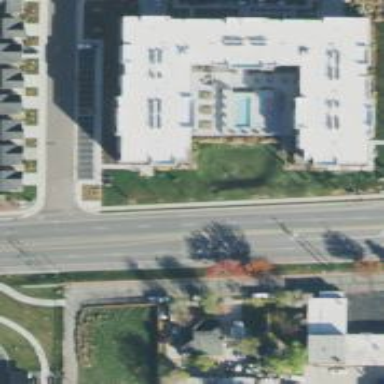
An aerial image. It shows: Building.